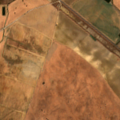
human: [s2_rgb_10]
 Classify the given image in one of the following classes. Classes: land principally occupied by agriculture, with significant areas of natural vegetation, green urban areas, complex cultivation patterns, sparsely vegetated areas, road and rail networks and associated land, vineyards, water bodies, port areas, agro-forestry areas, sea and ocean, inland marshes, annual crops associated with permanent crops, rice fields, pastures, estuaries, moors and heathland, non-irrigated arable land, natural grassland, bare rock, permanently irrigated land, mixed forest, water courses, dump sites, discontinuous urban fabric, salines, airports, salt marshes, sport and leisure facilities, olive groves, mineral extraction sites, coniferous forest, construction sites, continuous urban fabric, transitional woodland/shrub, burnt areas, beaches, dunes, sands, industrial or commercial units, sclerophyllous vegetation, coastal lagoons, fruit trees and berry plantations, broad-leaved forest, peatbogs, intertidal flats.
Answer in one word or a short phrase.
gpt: non-irrigated arable land, permanently irrigated land, olive groves